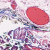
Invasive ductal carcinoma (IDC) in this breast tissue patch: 0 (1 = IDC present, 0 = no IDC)